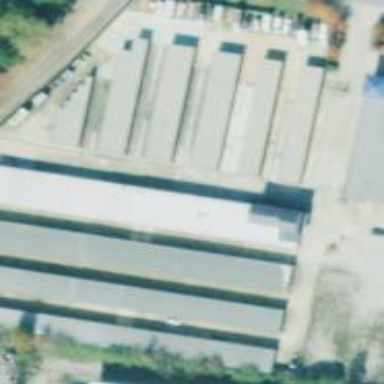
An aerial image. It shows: Storage rental shop.